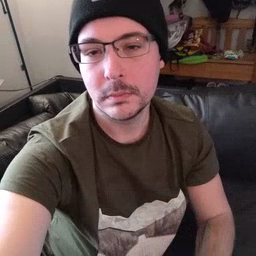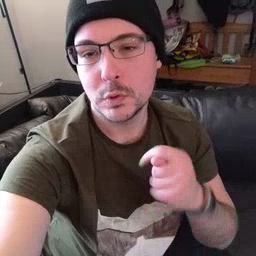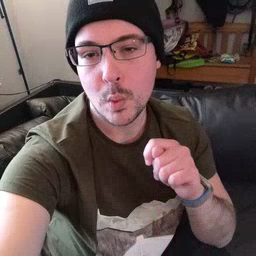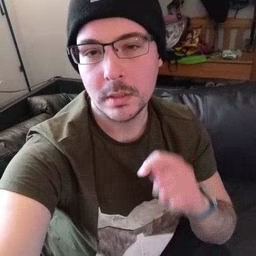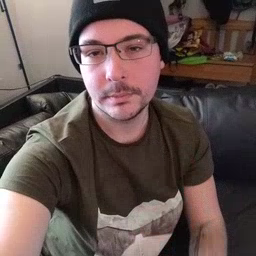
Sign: toy